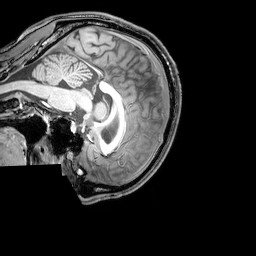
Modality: T1w
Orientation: sagittal
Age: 23
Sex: male
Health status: healthy
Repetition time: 0.081 s
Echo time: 0.037 s